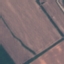
Land use / land cover class: AnnualCrop